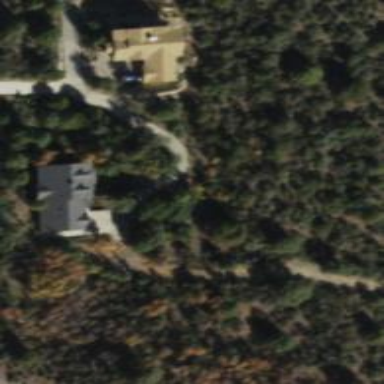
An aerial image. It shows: Driveway.